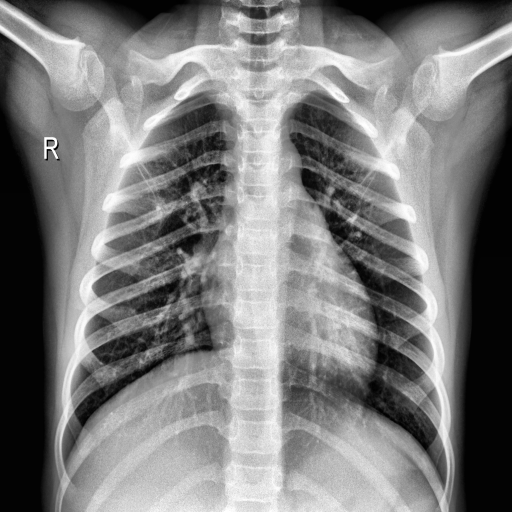
Finding: NORMAL